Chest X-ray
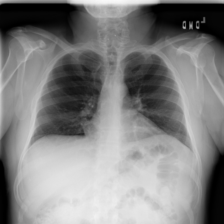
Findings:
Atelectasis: negative
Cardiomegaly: negative
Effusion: negative
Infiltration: negative
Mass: negative
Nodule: negative
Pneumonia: negative
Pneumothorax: negative
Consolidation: negative
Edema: negative
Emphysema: negative
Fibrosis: negative
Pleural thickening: negative
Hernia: negative